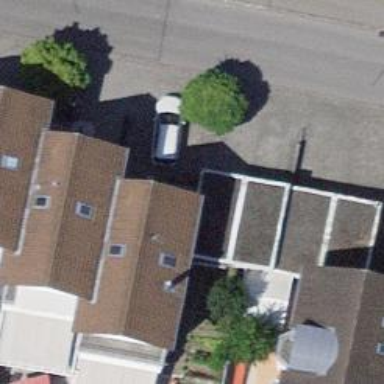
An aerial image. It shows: Garage.